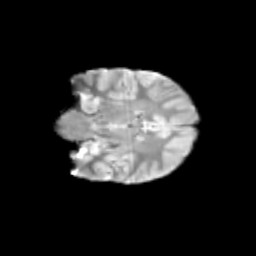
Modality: T2w
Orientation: coronal
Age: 12
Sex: female
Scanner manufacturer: siemens
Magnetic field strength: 3 T
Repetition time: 3.8 s
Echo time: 0.07 s